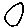
Label: circle